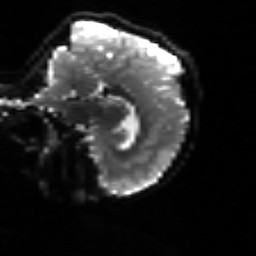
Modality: sbref
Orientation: sagittal
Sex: male
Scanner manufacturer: siemens
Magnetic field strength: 3 T
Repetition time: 5 s
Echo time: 0.071 s